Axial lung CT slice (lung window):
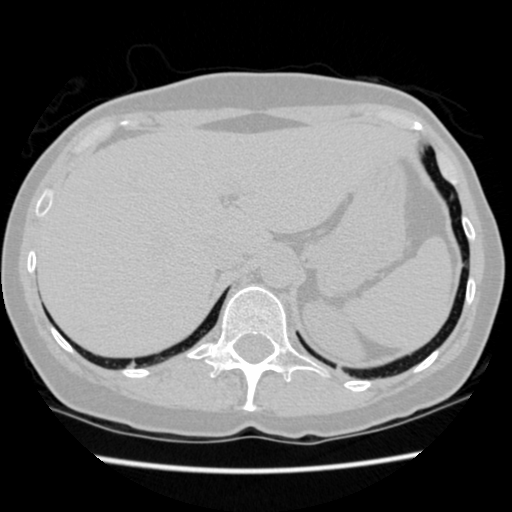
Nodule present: yes
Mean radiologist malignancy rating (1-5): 3